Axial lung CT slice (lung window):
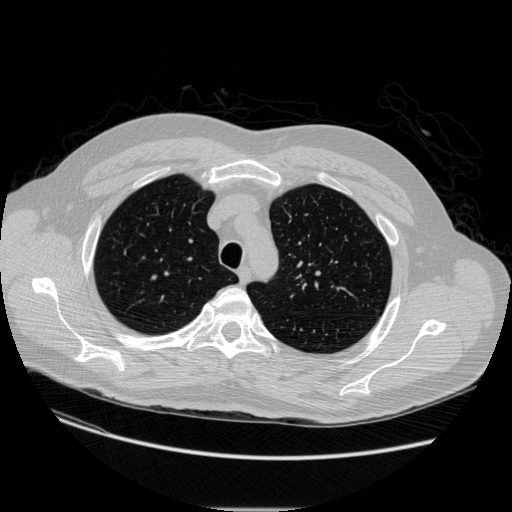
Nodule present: no